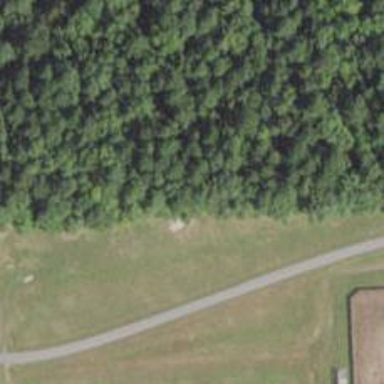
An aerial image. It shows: Disc golf basket.